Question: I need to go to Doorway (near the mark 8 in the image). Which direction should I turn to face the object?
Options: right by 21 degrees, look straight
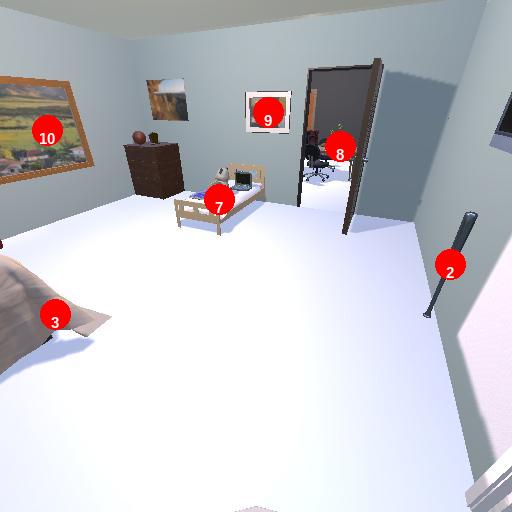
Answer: right by 21 degrees